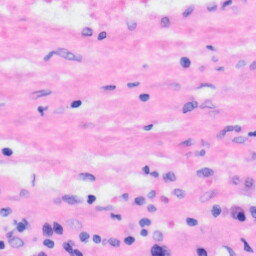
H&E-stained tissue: Liver